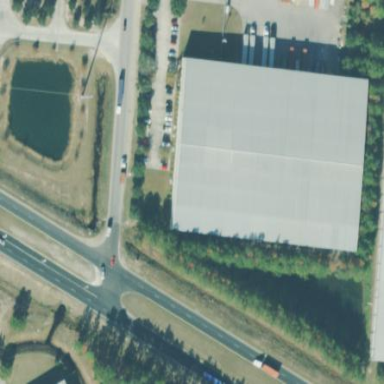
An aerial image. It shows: Warehouse building.